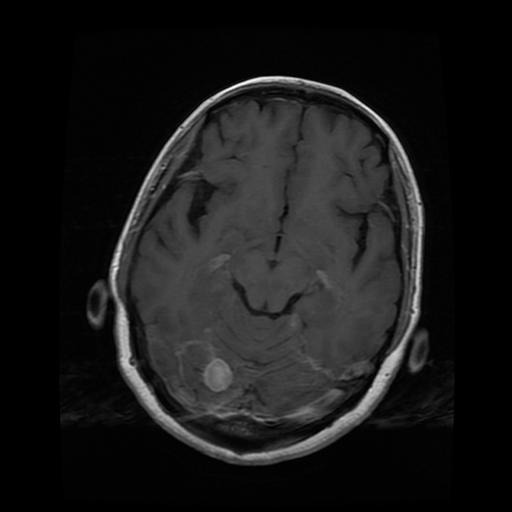
Label: meningioma